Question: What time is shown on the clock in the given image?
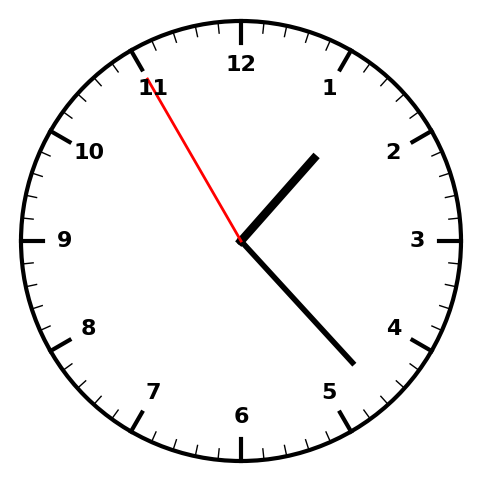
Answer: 01:22:55